Question: I am using Crystal Reports 2013 SP1 to create a customized invoicing report for a client. This client requires invoicing to be combined onto one 'consolidated invoice' for each of their products. Client invoices are typically created at each originating location of the work for each version of each product. As you might imagine, a client with many products can receive many invoices! So, in order to achieve this consolidation, I created two Formulas:
- -
I then grouped the data by ProdNameNoDig, then InvLocation, then InvoiceNumber, then LineItem. Here is a snapshot of the Design View with the Group Expert open:

When I view the reports, they are grouped properly- all of the invoices for a product's versions are grouped by region, and all of the details display as I intend.
Here is the issue occurring when the report is created:
- - - - - - -
The Page Header is not properly displaying ProdNameNoDig or InvLocation (circled in Red) after a change in Group 1 (ProdNameNoDig). The SAME FIELD shown twice elsewhere on the report (circled in green) displays the correct information for the group being reported. The Page Header displays the information for the previous group!
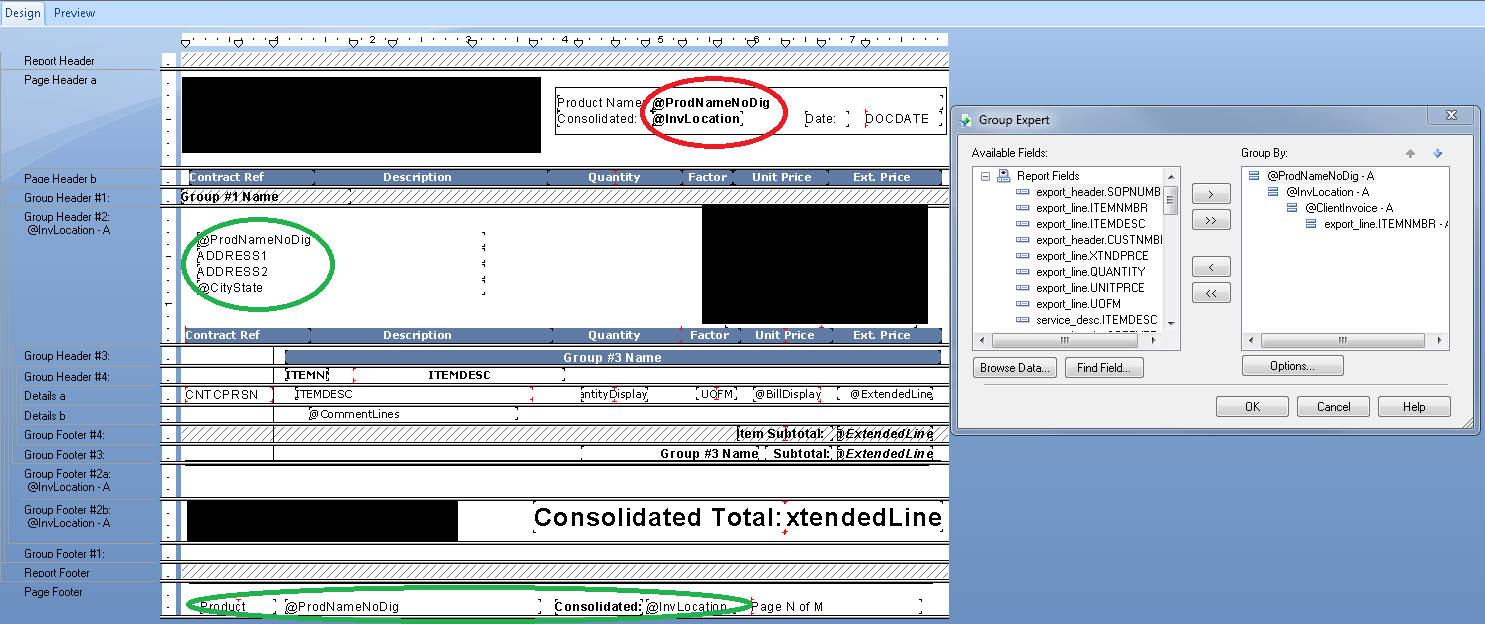
Answer: What you can do is create a section B on your location group, move everything from A to B and copy the info on you PH to A. Then suppress you PH when pagenumber <> 1 and same for section A, but when pagenumber = 1. In that way your info will be changing once your group change.